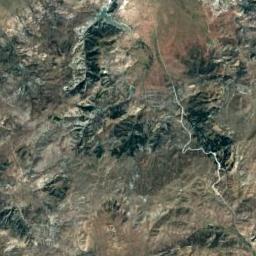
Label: mountain